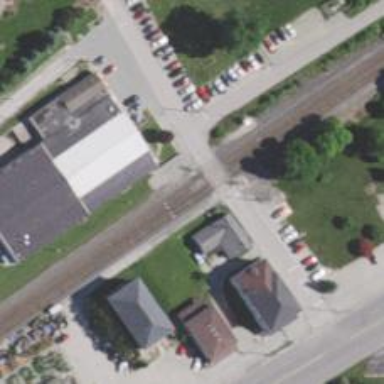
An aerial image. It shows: Railway service station.